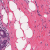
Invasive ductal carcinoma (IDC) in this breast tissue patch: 0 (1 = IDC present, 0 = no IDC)